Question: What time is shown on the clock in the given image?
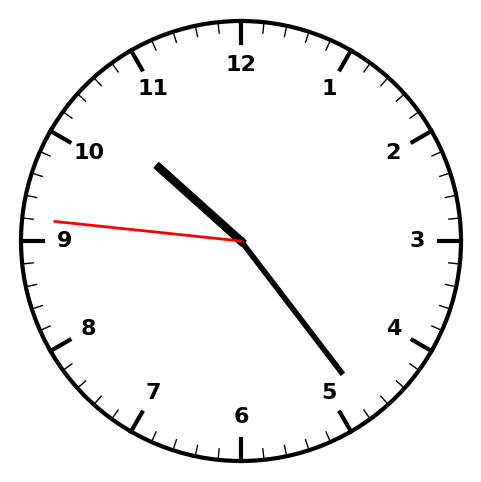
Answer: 10:23:46